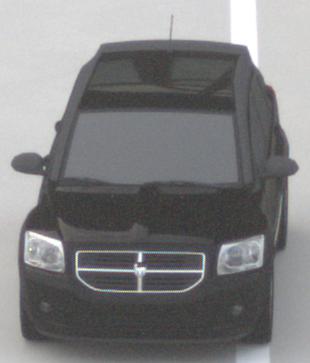
Make: Dodge
Model: Caliber 1.8
Detailed model: Caliber
Model produced from: 2006/06
Model produced until: 2009/03
Doors: 5
Color: black
Road condition: dry road
Daytime: morning or afternoon
Contrast: low contrast